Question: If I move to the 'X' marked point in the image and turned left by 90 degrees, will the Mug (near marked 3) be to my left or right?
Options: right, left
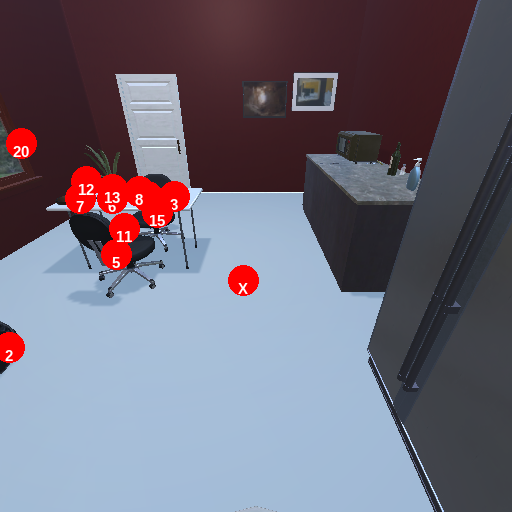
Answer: right